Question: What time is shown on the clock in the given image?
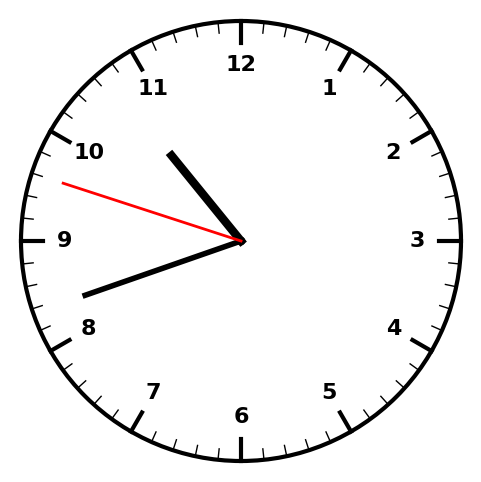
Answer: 10:41:48